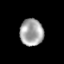
Tissue: lung
Cell type: Epithelial cells
Senescence score: 0.2112
Nuclear area (px): 619
Mean DAPI intensity: 165.015